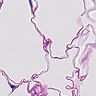
Metastatic tissue present: no